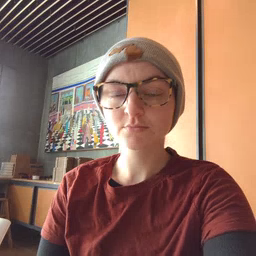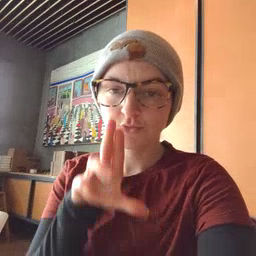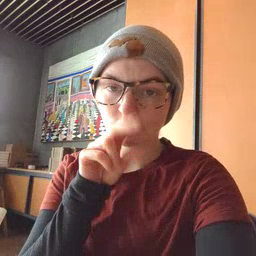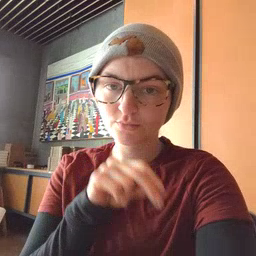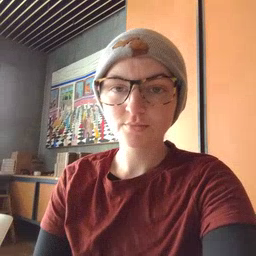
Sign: goose